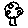
Label: tree